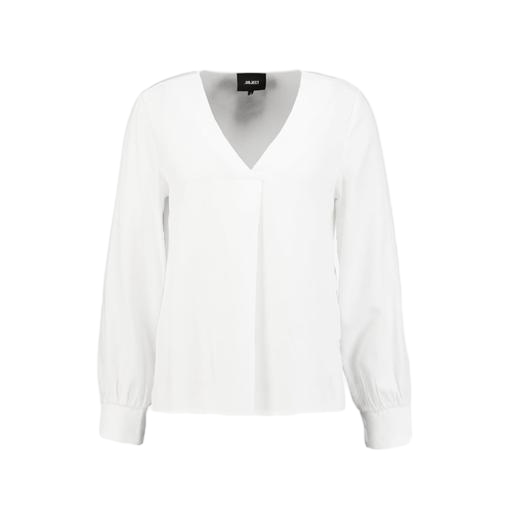
white long-sleeved blouse, white brody long-sleeve blouse, white v-neck long-sleeve top, white background